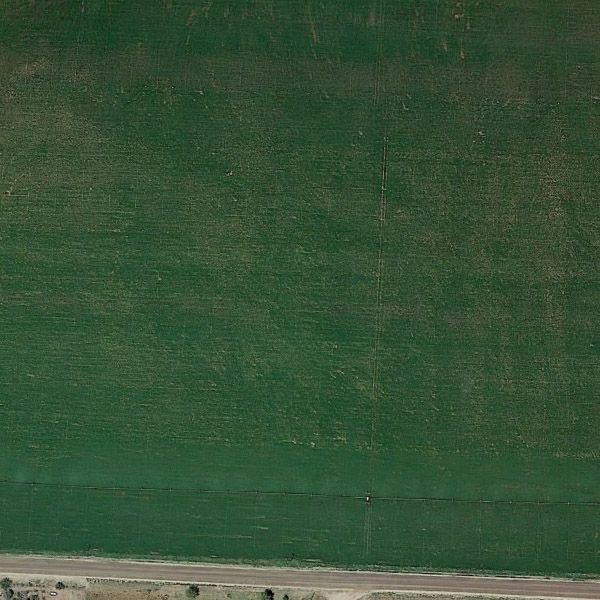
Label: Meadow